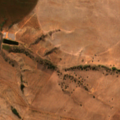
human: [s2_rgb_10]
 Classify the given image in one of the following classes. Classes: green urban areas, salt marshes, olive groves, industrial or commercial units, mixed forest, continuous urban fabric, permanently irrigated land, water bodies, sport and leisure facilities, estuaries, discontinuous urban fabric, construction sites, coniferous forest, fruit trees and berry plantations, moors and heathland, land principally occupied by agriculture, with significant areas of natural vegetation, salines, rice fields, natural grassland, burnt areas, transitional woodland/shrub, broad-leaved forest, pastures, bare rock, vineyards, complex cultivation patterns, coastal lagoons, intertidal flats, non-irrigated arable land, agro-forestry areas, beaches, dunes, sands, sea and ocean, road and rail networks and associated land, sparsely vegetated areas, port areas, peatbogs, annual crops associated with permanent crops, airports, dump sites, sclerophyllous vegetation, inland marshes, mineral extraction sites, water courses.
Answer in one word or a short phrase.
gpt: non-irrigated arable land, permanently irrigated land, transitional woodland/shrub